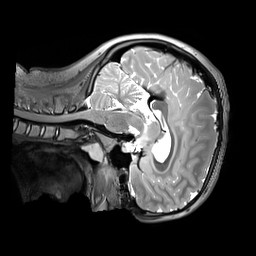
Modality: T2w
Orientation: sagittal
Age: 12
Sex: female
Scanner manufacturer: siemens
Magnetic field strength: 3 T
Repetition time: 3.2 s
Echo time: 0.408 s